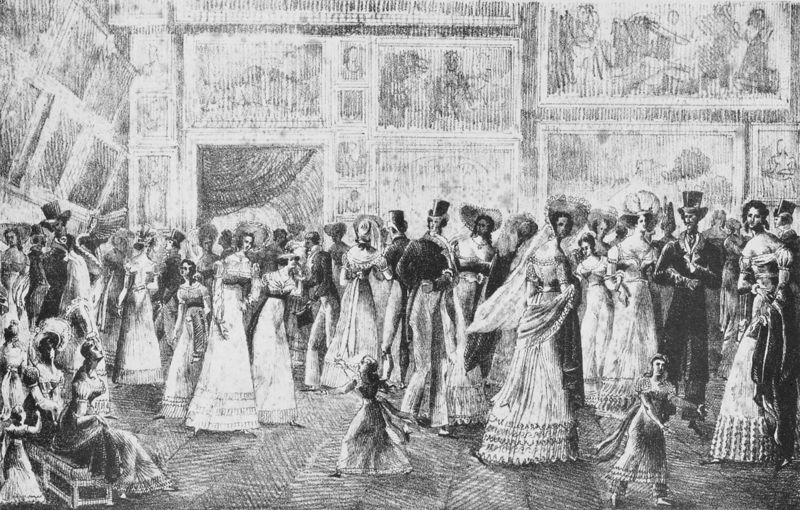
Titel: Samstag im Salon (Saturday at the Salon)
Künstler: A. Niquet
Schlagwörter: gemälde, gruppe, frauen, menschen, damen, elegant, hüte, kleid, kleider, männer, zeichnung, ball, fest, gesellschaft, tanz, zylinder, feier, adel, kinder, bilder, parkett, saal, halle, kohle, radierung, stich, schwarzweiß, bleistift, fresken, empfang, menschengruppe, viktorianisch, tänzer, festsaal, ballsaal, 19. jahrhundert